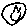
Label: smiley face